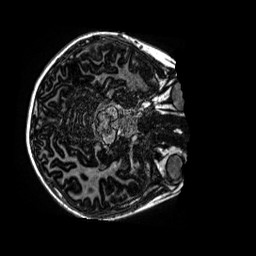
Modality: MP2RAGE
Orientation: axial
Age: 11
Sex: male
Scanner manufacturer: siemens
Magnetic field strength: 3 T
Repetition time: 4 s
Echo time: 0.00299 s